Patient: sex F, age 71
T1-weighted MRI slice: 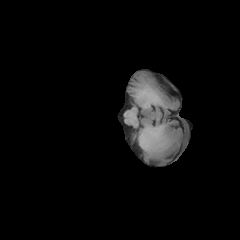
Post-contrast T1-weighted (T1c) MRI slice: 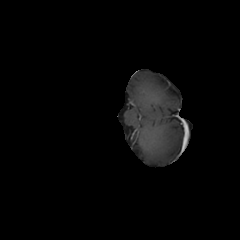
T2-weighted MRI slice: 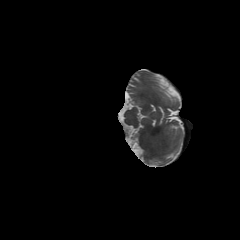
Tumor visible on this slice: no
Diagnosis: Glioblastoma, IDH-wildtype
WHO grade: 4